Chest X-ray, AP view. Patient: 20 years old, sex F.
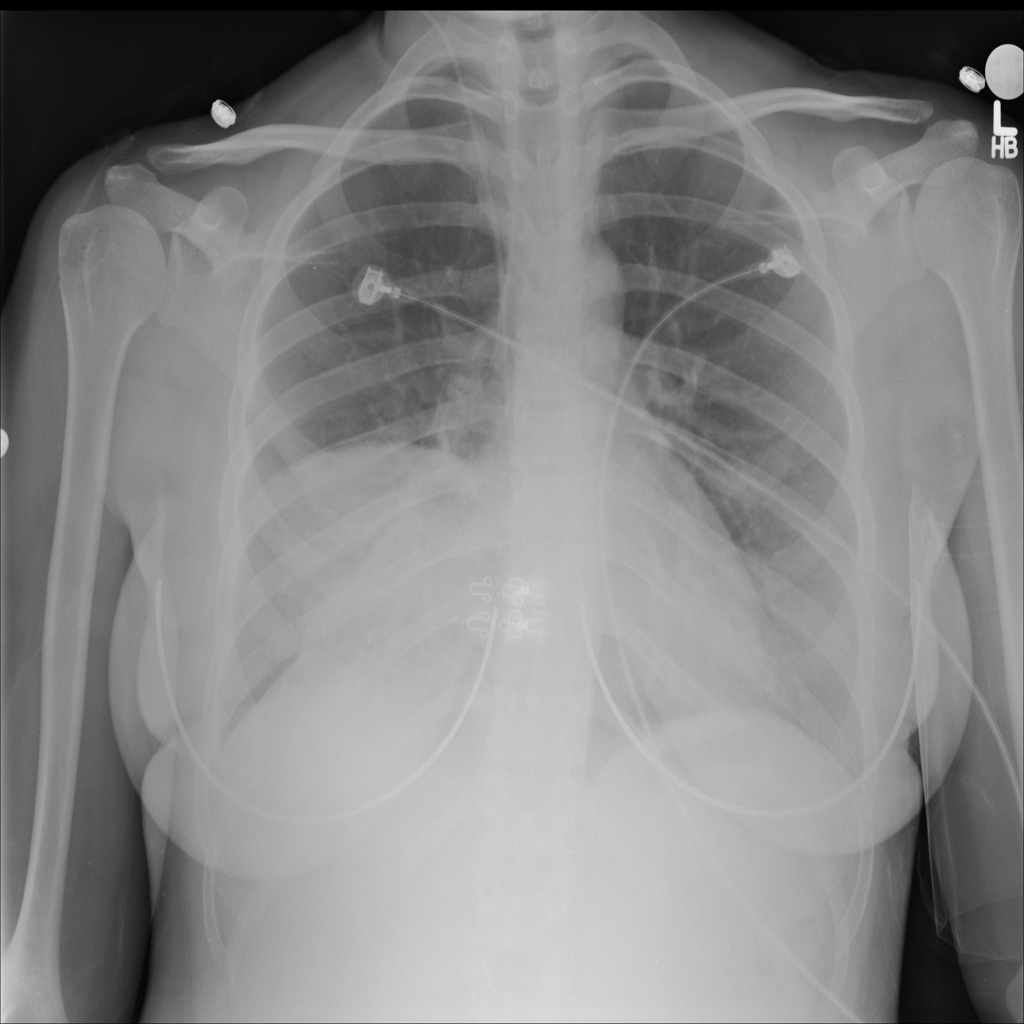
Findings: No Finding